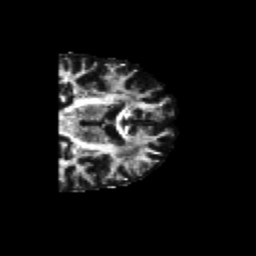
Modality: FA
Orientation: coronal
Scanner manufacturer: siemens
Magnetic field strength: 3 T
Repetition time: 6.8 s
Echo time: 0.093 s